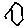
Label: hexagon